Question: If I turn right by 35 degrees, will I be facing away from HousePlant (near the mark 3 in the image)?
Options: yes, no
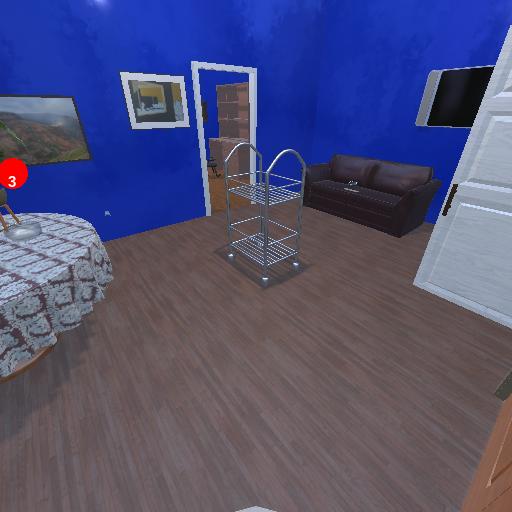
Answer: yes